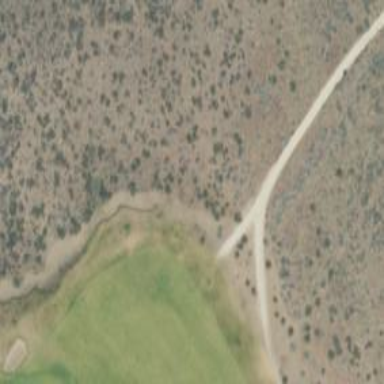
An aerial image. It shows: Service road used as golf cart path.